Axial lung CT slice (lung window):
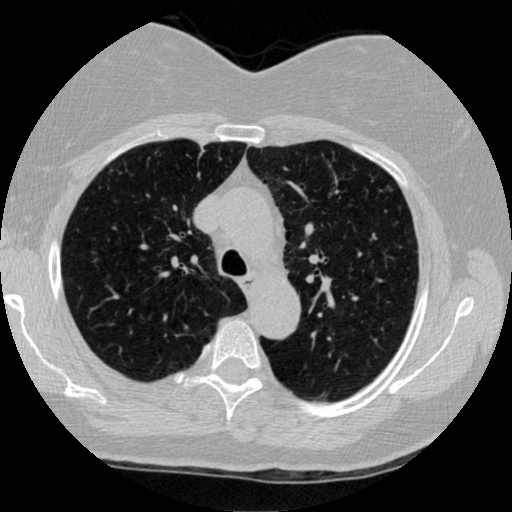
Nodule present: no